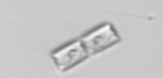
Label: Bacillariophyceae_morphotype1